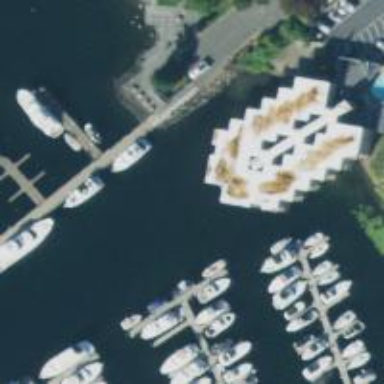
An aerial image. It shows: Marina on leisure land.